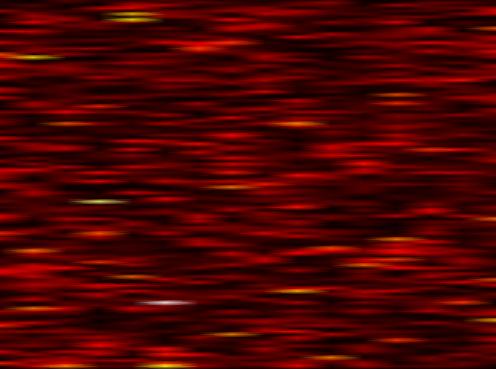
Label: WOLA